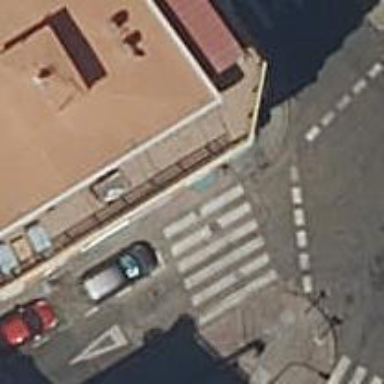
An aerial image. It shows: Marked crossing on the road.